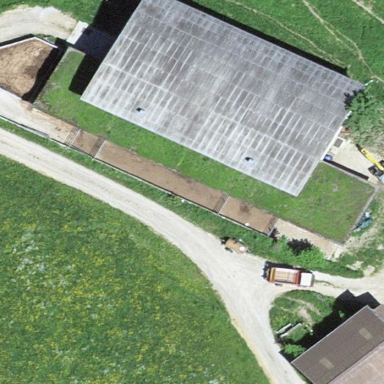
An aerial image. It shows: Farmyard area.